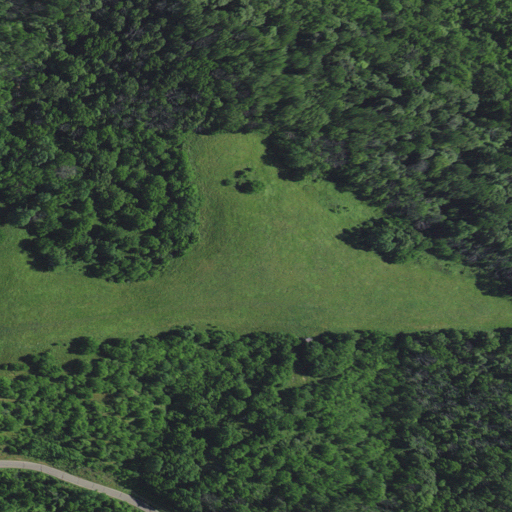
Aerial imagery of mountain in Indiana named Henschen Hill containing deciduous forest, pasture, and open development